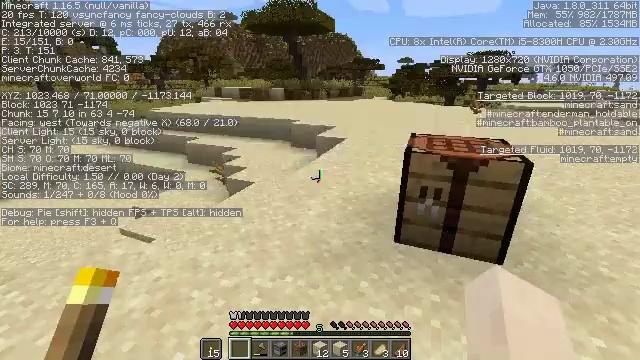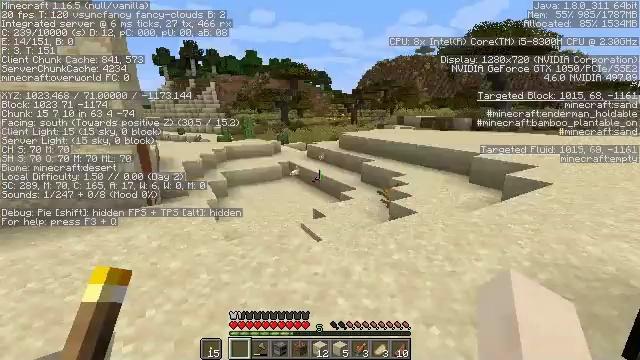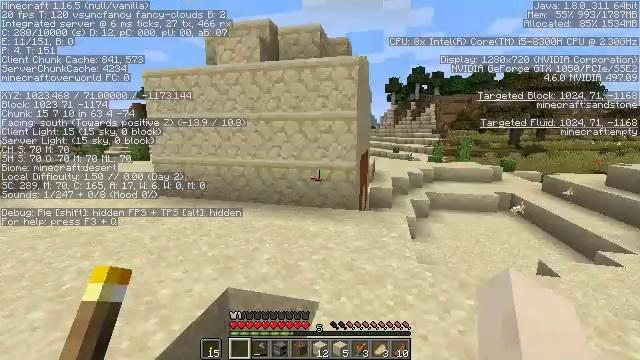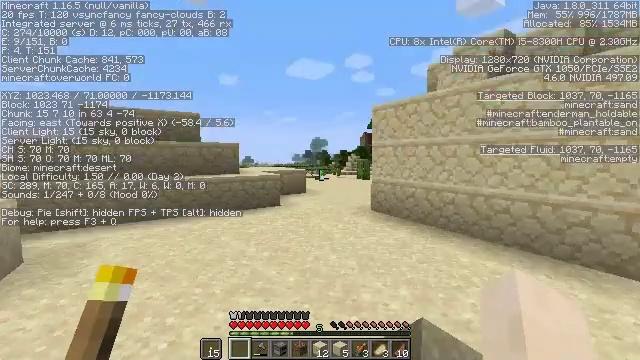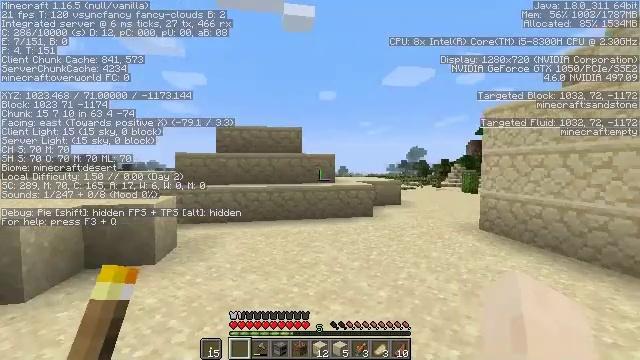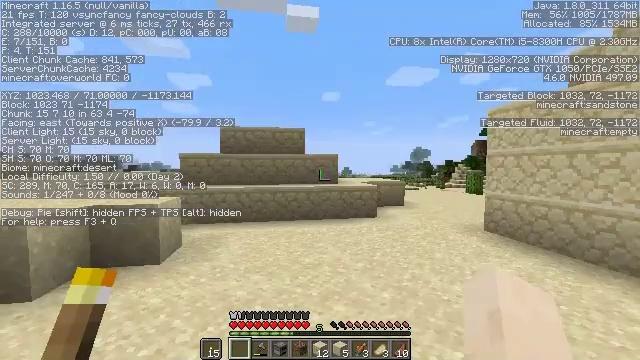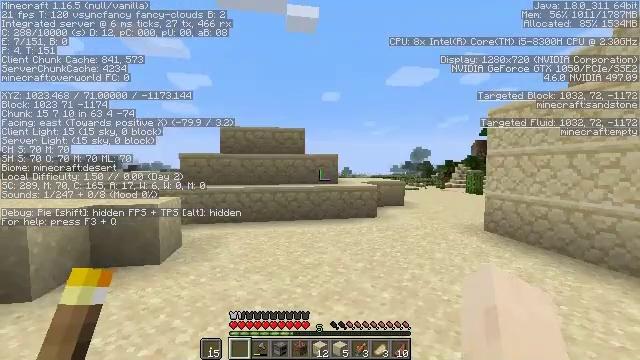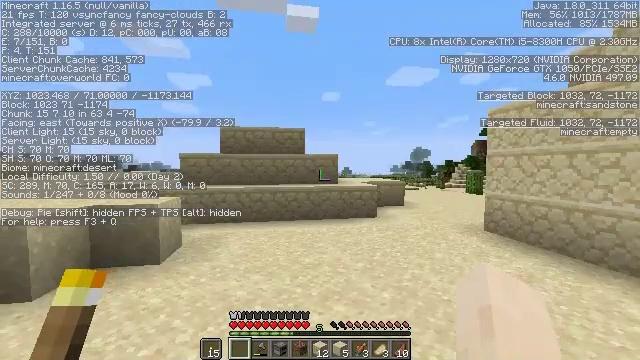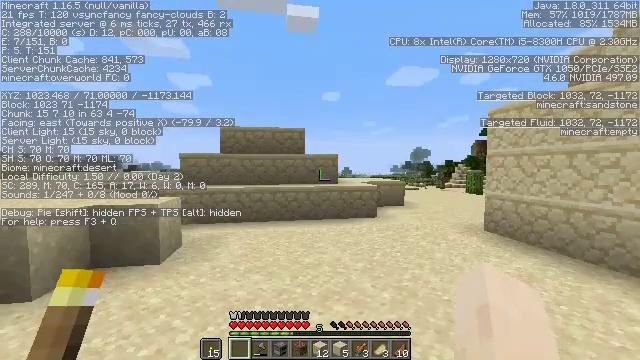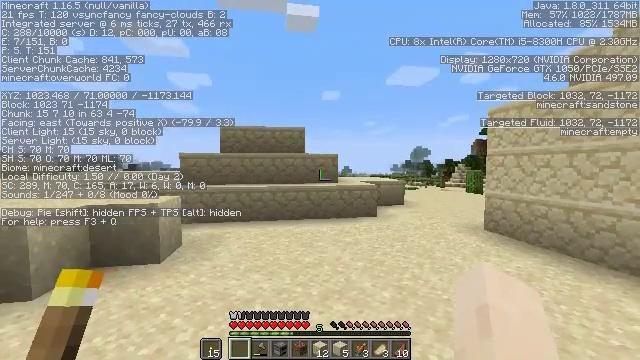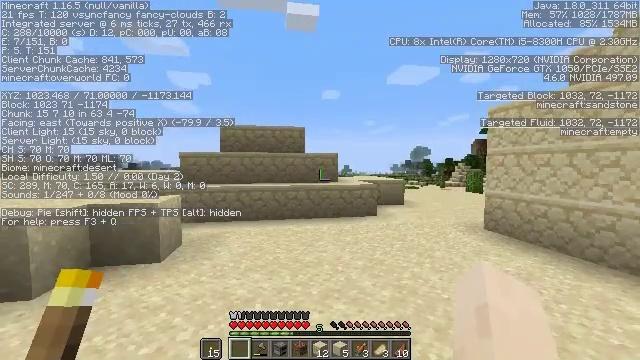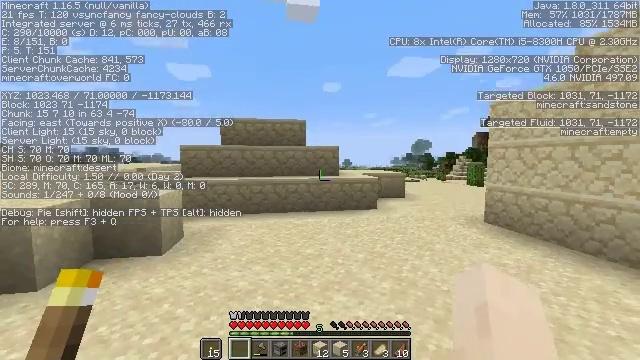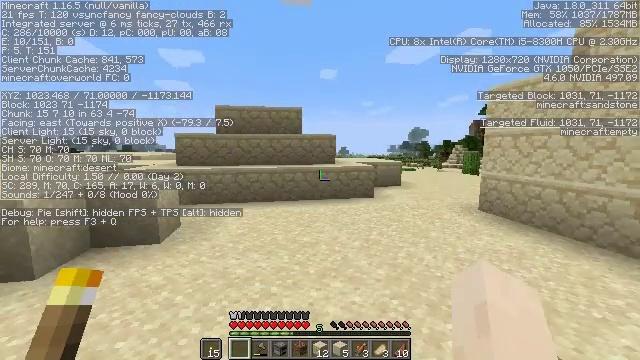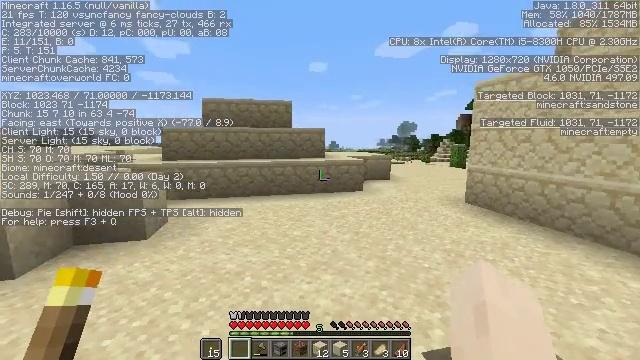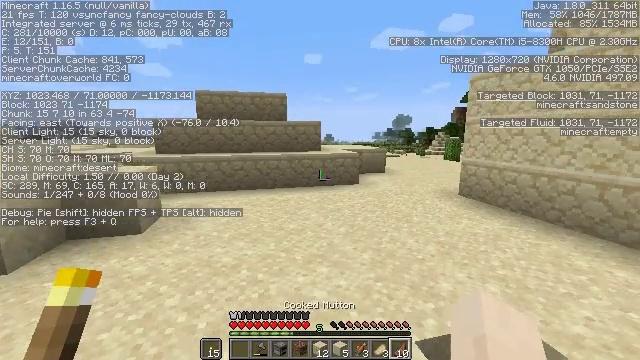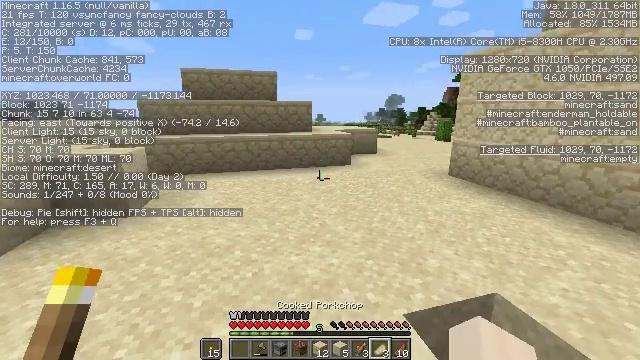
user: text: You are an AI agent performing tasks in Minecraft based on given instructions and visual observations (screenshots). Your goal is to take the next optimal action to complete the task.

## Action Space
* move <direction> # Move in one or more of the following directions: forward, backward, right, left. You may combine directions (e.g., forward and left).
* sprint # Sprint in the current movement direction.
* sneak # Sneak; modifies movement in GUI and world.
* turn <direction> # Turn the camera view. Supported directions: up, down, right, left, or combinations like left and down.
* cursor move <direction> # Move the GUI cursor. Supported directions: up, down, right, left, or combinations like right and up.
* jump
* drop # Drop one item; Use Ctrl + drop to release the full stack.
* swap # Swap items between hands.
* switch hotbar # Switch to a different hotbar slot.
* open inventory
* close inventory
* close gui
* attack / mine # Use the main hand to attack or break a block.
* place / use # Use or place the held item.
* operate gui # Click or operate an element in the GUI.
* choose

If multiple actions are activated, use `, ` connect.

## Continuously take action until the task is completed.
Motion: motion action
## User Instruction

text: Remove a cut sandstone from the inventory.
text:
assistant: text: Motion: turn left and up
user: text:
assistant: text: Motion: turn left and up
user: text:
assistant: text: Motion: turn left and up
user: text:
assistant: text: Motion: turn left and up
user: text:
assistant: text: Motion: no_op
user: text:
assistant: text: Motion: no_op
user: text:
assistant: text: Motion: no_op
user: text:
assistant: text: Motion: no_op
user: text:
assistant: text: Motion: no_op
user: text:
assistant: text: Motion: no_op
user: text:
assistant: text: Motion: turn down
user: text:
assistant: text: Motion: turn down
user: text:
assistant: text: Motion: turn right and down
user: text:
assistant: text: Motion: turn right and down
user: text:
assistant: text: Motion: turn right and down
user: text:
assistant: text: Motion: turn right and down
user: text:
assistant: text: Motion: no_op
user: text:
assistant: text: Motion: no_op
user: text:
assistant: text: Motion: no_op
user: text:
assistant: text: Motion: no_op
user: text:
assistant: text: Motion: no_op
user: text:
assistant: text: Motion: no_op
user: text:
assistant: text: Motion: turn up
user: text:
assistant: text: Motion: no_op
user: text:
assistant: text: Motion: no_op
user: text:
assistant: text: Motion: no_op
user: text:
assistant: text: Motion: no_op
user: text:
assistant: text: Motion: no_op
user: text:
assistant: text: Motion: no_op
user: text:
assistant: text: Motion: no_op